Interaction volume radius: 5 \u00c5
Interaction volume height: 20 \u00c5
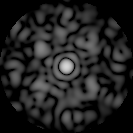
Disorder parameter: 0.684